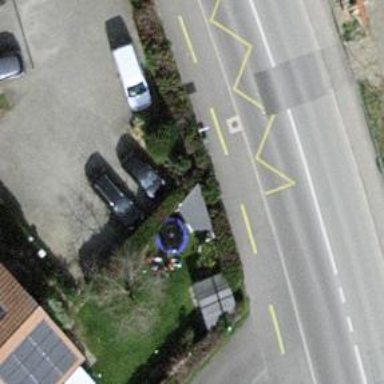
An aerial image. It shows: Asphalt sidewalk leading to platform for public transport.